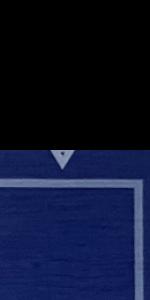
Label: Empty